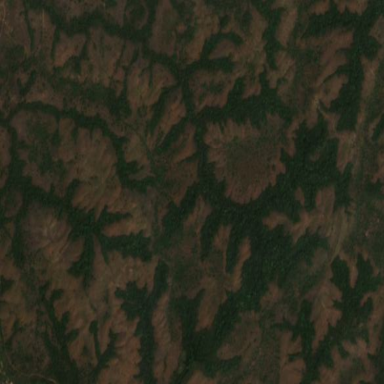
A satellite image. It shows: Forest area.